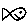
Label: fish